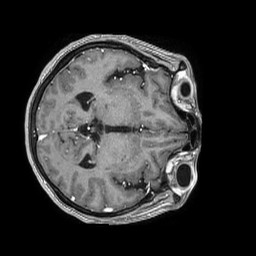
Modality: T1w
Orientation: axial
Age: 55
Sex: female
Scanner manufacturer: philips
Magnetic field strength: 1.5 T
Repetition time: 0.007558 s
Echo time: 0.003431 s